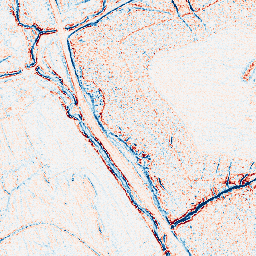
Category: edge_preserving
Decomposition family: bilateral
Decomposition parameters: d: 5
sigma_color: 75
sigma_space: 25
Upsampling method: area
Upsampling parameters: scale: 2
Upsampling scale: 2